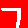
Digit: 7